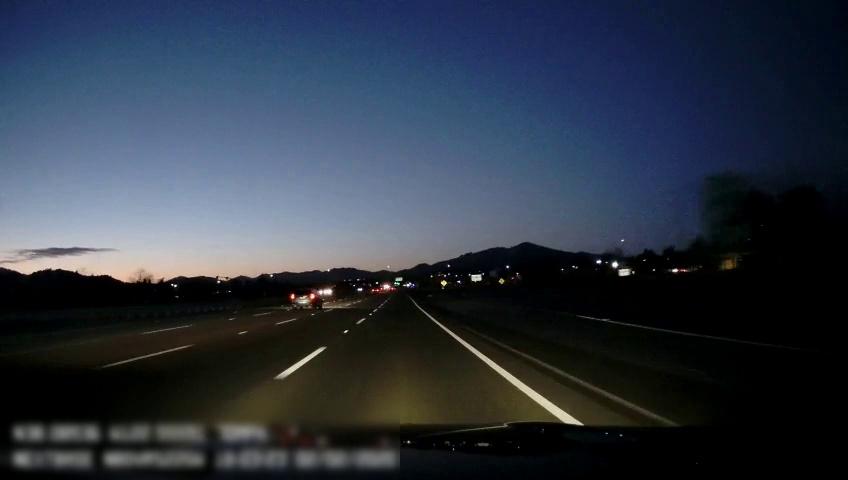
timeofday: Dusk/Dawn/Twilight
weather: Other
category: Drivable Space
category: Drivable Space
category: Vehicles | SUV
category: Vehicles | SUV
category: Lanes | Alternate Lane
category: Lanes | Alternate Lane
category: Lanes | Alternate Lane
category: Lanes | Alternate Lane
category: Lanes | Alternate Lane
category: Lanes | Alternate Lane
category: Traffic | Signs
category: Traffic | Signs